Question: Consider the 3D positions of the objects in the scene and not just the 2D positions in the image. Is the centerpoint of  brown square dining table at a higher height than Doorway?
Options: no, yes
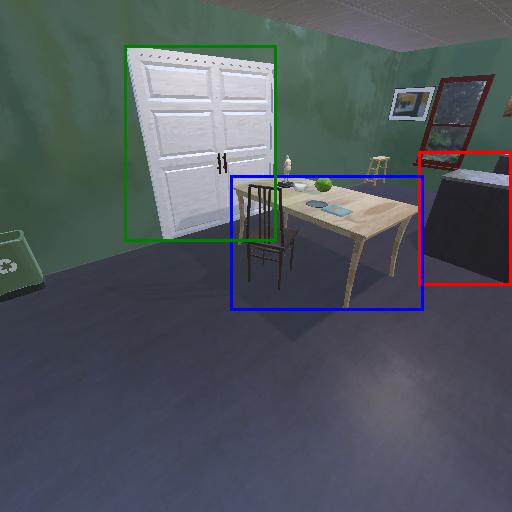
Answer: no